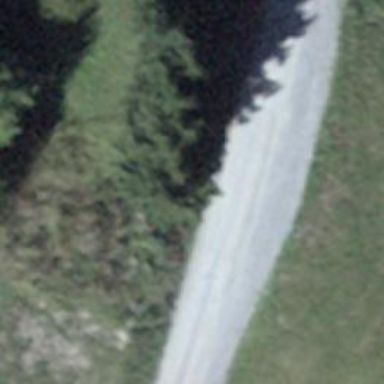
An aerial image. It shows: Passing place on the road.